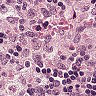
Metastatic tissue present: no